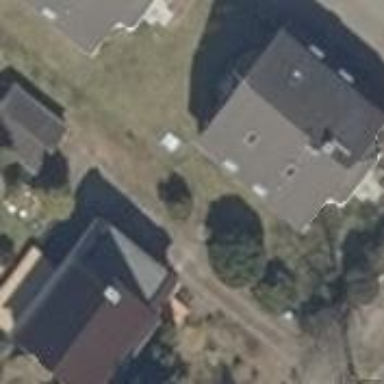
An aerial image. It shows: Residential building with gambrel roof shape.